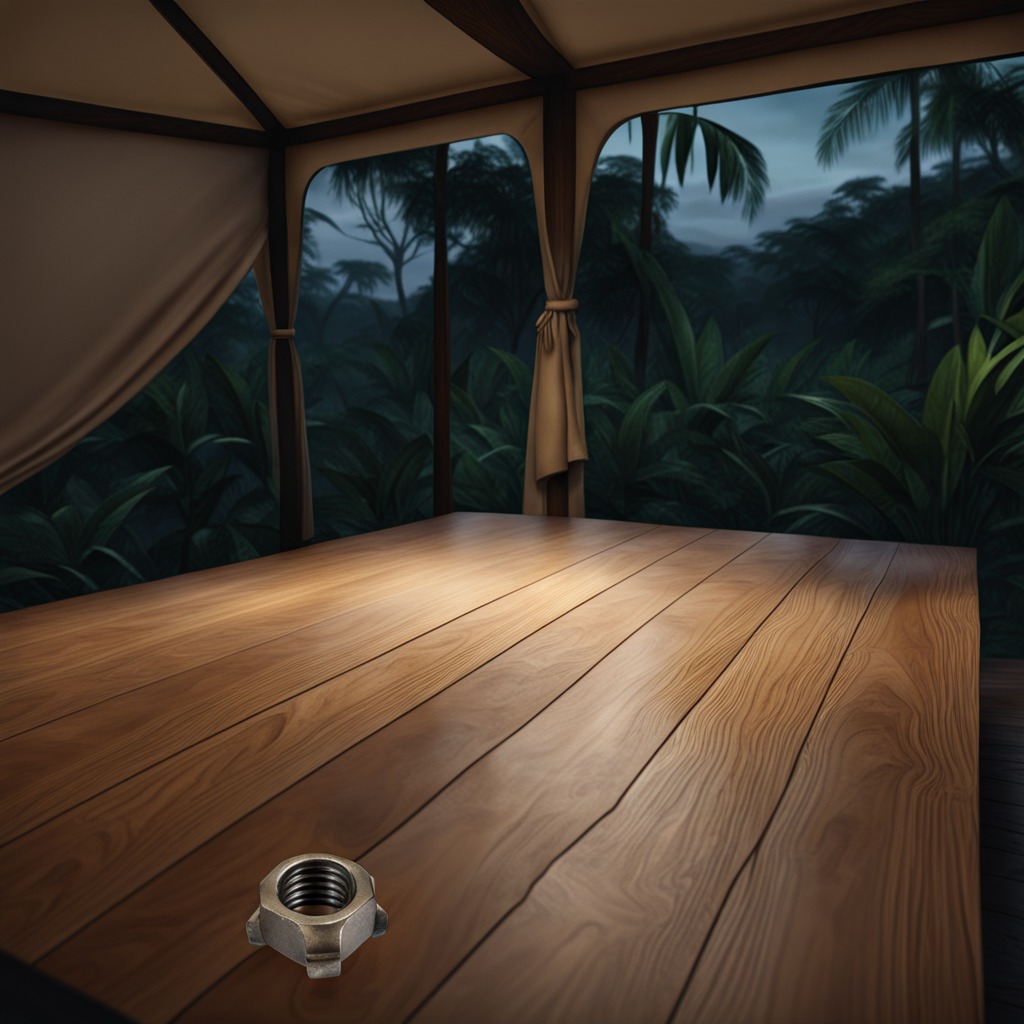
A metal nut is lying on the wooden table.